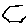
Label: hexagon